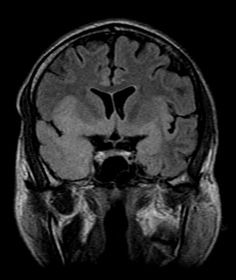
Label: notumor